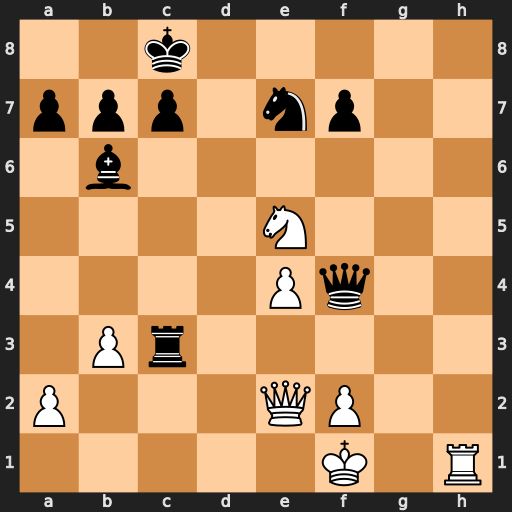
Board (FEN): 2k5/ppp1np2/1b6/4N3/4Pq2/1Pr5/P3QP2/5K1R
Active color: w
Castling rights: -
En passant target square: -
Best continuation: Rh8+ Ng8 Rxg8#